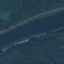
Land use / land cover: River